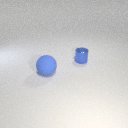
large blue rubber sphere to the left of small blue metal cylinder